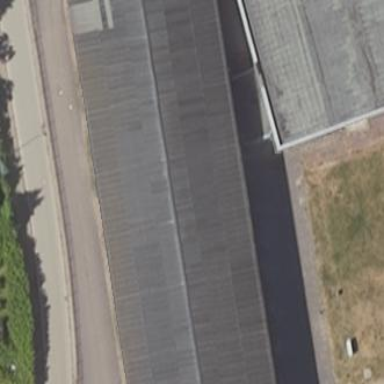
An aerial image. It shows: Exhibition centre building with gabled gray roof.